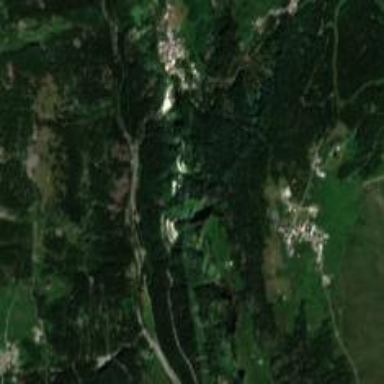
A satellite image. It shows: Picturesque valley in nature.